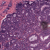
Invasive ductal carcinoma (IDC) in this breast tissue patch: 1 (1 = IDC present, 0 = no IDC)